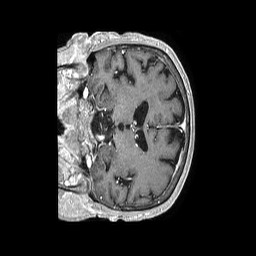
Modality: T1w
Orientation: coronal
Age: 65
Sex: female
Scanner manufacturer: philips
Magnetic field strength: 1.5 T
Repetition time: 0.007987 s
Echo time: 0.00374 s